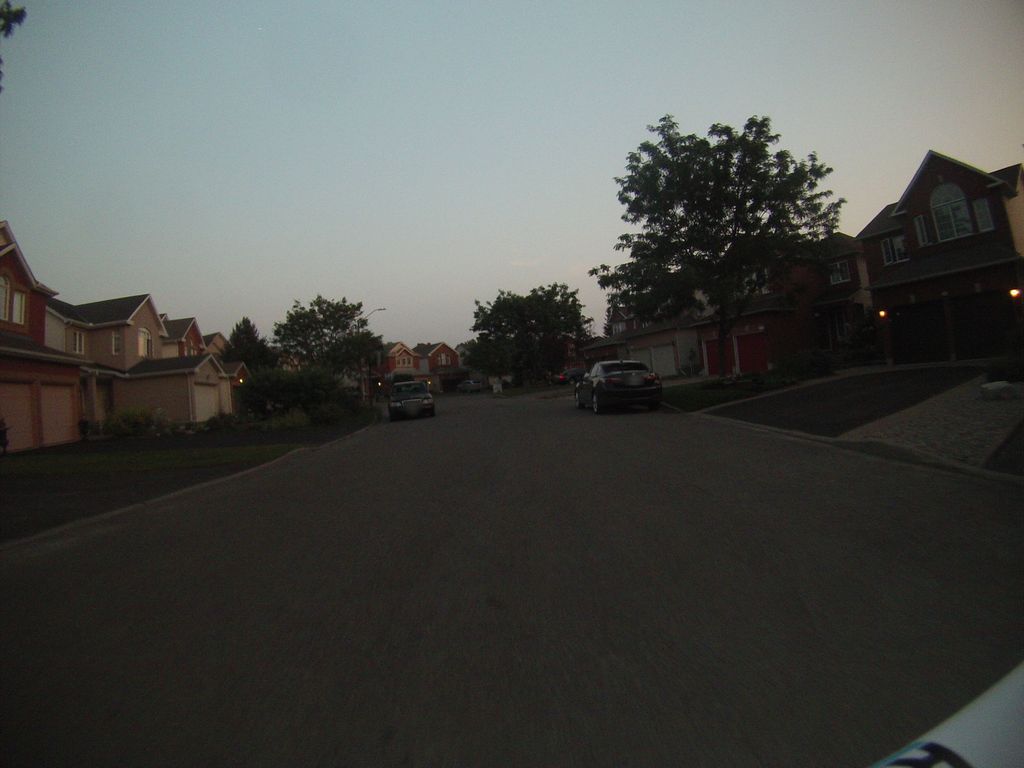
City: ottawa-gatineau